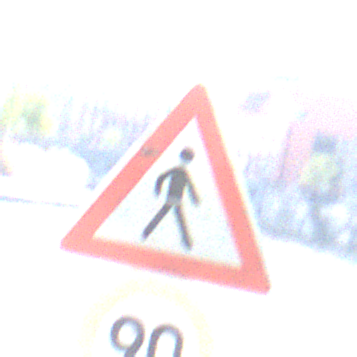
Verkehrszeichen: FussgaengerLinks
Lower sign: Geschwindigkeit90
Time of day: MorningAfternoon
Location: Outdoor (Urban)
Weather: PartlyCloudy
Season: NotSpecified
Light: Natural